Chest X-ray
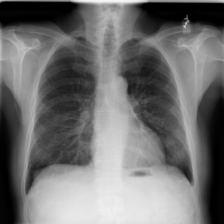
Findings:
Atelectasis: negative
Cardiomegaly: negative
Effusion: negative
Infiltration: negative
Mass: negative
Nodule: negative
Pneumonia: negative
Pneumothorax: negative
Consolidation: negative
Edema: negative
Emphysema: negative
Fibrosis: negative
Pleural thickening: negative
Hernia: negative